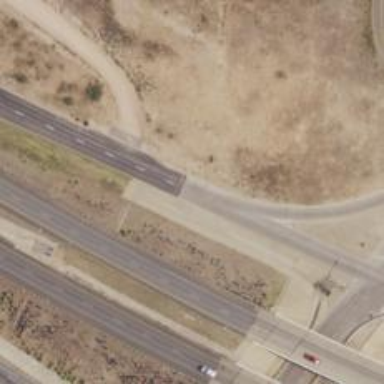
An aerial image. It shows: Secondary road with frontage access.